Question:
I'm trying to create some kind of brush that achieves the affect shown in the picture. It is intended for a control's Background.
I can achieve the affect using VisualBrush with the above image as the source but I'm applying it to ~100 controls and there's some latency I don't experience with linear and solid brushes.
I attempted to use GeometryDrawing (in DrawingBrush and VisualBrush) but it doesn't seem to allow for multiple colors. LinearGradientBrush doesn't seem fit for this purpose as I can't 'change direction' or layer gradients.
Is there any way to achieve this affect? Am I going to have to use the laggy pictures? ;-;
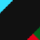
Answer: This should do the job:
'''
<DrawingBrush Stretch="Uniform">
<DrawingBrush.Drawing>
<DrawingGroup>
<GeometryDrawing Geometry="M0,0 L8,0 8,8 0,8Z" Brush="Black"/>
<GeometryDrawing Geometry="M0,0 L2,0 0,2Z" Brush="LightBlue"/>
<GeometryDrawing Geometry="M6,8 L7,7 8,8Z" Brush="Red"/>
<GeometryDrawing Geometry="M8,6 L7,7 8,8Z" Brush="DarkGreen"/>
</DrawingGroup>
</DrawingBrush.Drawing>
</DrawingBrush>
'''